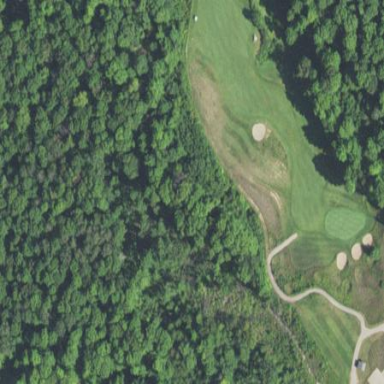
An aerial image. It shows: Golf fairway surrounded by grass.